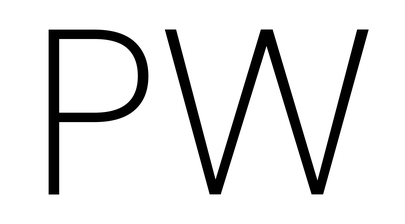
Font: Poppins-ExtraLight